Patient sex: F
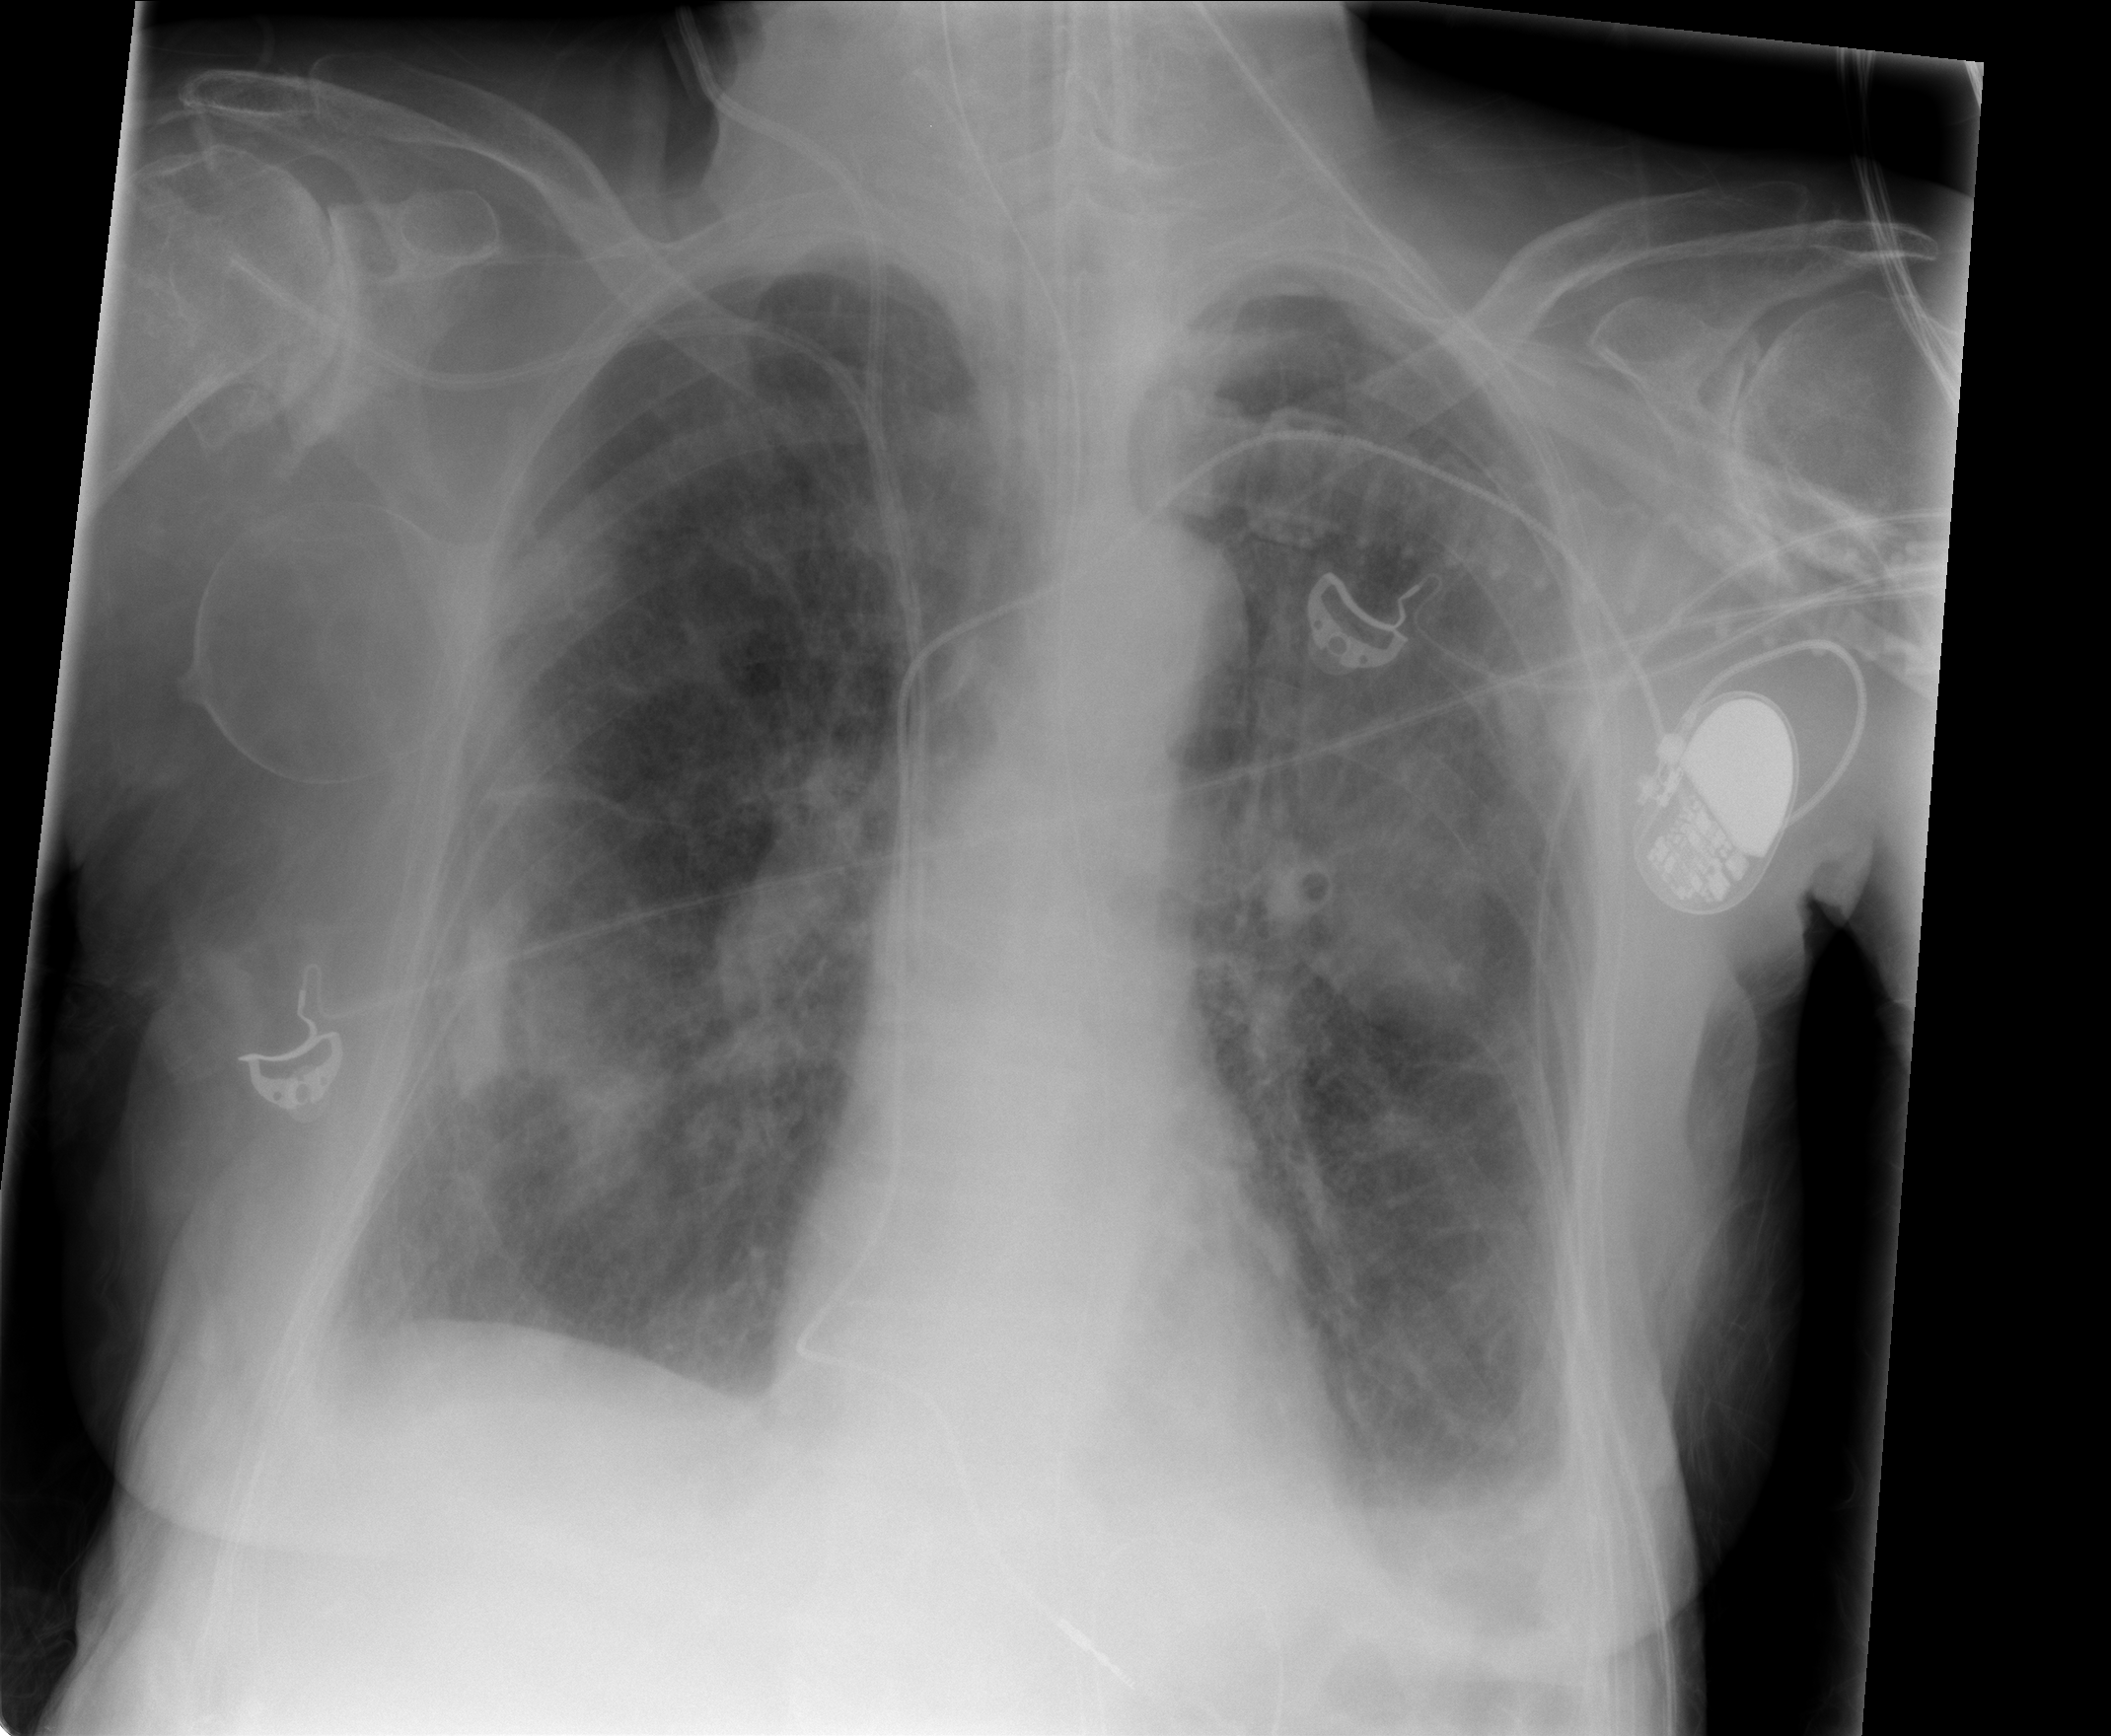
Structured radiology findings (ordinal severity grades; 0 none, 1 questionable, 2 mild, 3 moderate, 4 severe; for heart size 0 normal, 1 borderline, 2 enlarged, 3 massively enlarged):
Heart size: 0
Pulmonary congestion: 2
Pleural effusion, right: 0
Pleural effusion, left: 2
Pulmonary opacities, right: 2
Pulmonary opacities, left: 2
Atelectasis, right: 2
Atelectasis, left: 2